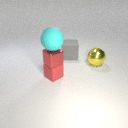
small red metal cube above small red rubber cube